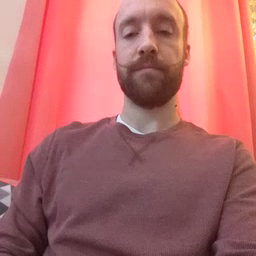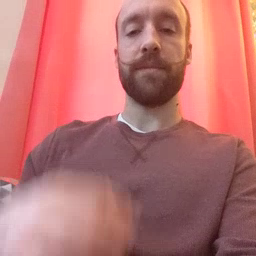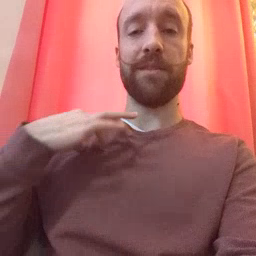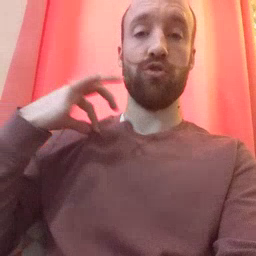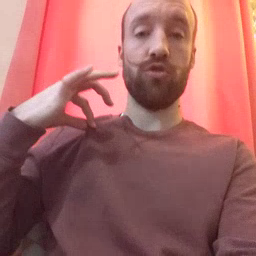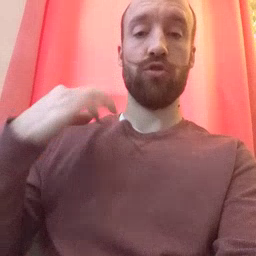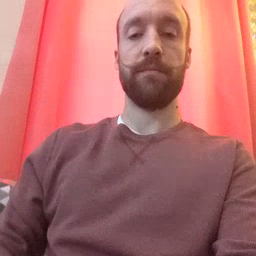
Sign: shirt